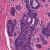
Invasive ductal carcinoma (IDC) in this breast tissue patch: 0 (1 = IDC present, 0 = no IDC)